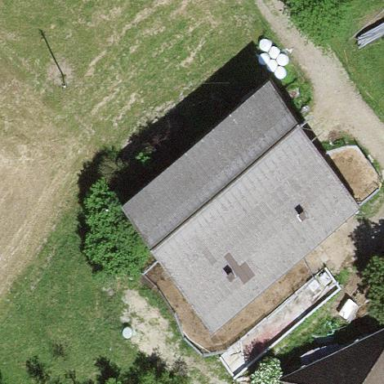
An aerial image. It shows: Rural barn.